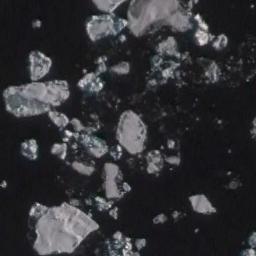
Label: sea_ice